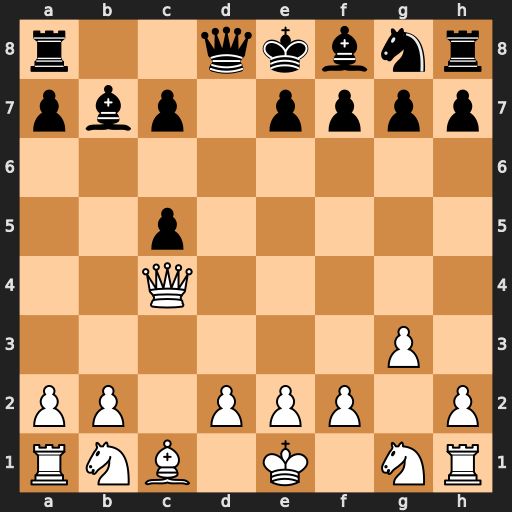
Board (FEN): r2qkbnr/pbp1pppp/8/2p5/2Q5/6P1/PP1PPP1P/RNB1K1NR
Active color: w
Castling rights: KQkq
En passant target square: -
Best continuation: Qb5+ c6 Qxb7